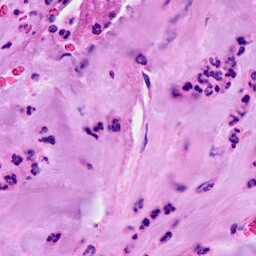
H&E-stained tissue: Breast